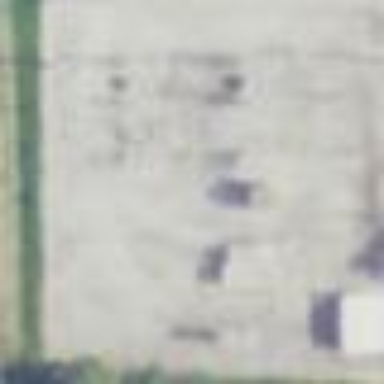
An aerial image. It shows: Power substation.